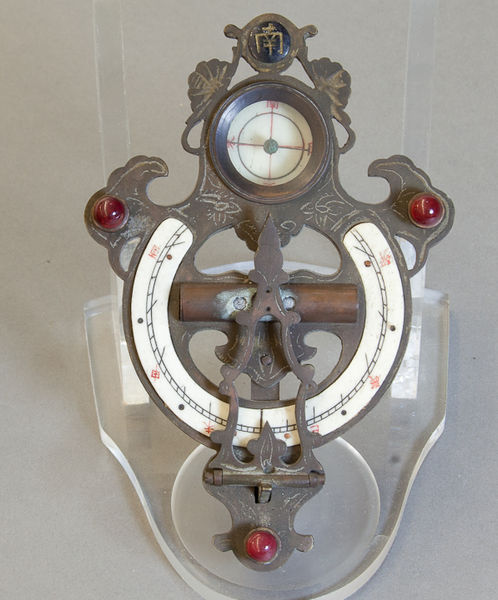
Titel: Sextant and Compass
Standort: Amherst (Massachusetts, USA)
Institution: Mead Art Museum, Amherst College
Schlagwörter: instrument, gewicht, blue, cardinal, red, white, gold, old, metall, brown, waage, gerät, wood, background, metal, stand, zeiger, clock, balance, circles, lines, brass, anzeige, messen, north, compass, curves, tool, jewel, numbers, ivory, object, index, mechanical, direction, directions, ruby, dial, markings, rubies, indices, indexes, metallic, music stand, barometer, compas, marking, pointer